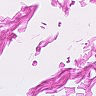
Metastatic tissue present: no